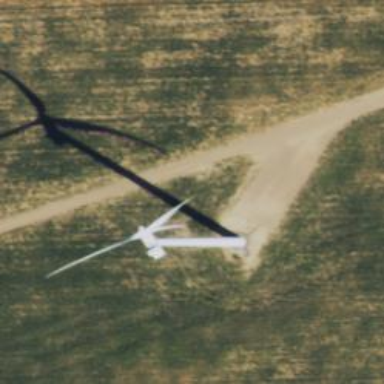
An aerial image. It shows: Wind turbine generator that utilizes wind as its source for generating electricity. It is of the horizontal axis type.